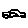
Label: car